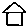
Label: house